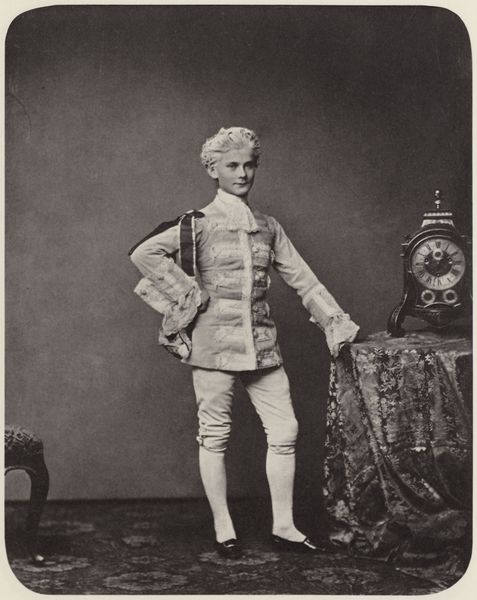
Titel: Prinz Otto im Ballkostüm
Künstler: Joseph Albert
Standort: München
Institution: Geheimes Hausarchiv
Schlagwörter: dunkel, hand, kopf, mann, schatten, weiß, mädchen, frau, frisur, grau, haar, hell, hintergrund, holz, licht, mund, nase, ohr, profil, schwarz, stuhl, tisch, schal, tuch, rock, teppich, alt, blond, hemd, hose, jacke, jung, wand, augen, bluse, falten, gesicht, kragen, rahmen, samt, spitze, stehen, ärmel, bildnis, portrait, porträt, tischdecke, tischtuch, gewand, haare, kostüm, pose, reich, sessel, stehend, stoff, adel, decke, kind, borte, kinn, locken, seide, beine, perücke, schärpe, lächeln, sitz, schuhe, hosen, hocker, staffage, könig, polster, krawatte, halstuch, ziffern, draperie, uhr, lack, teppiche, strumpf, kontrapost, edel, junge, rüschen, wade, jackett, foto, fotografie, photographie, strümpfe, stolz, knabe, bub, schwarz-weiß, militär, uniform, manschetten, schuh, brokat, photo, standuhr, jüngling, junger mann, halbprofil, portät, stuhlbein, wams, knopfreihe, prinz, rechteckig, historismus, mobiliar, kniebundhose, kniestrümpfe, strumpfhosen, adliger, bundhosen, schnallenschuhe, rucksack, verschluß, lackschuhe, schauspieler, gamaschen, abgerundet, zeiger, zifferblatt, ziffernblatt, aufnahme, sezession, graf, ludwig, uhrzeiger, quadratisch, studio, photografie, fotostudio, jabot, uhrwerk, ludwig ii, bundhose, kniehosen, milität, atelieraufnahme, tischuhr, wattiert, mannn, königshaus, knlpfe, ganzporträt, herrscherpose, historismuus, jabo, knöpfeschuhe, stockuhr, studop, fotogrphie, lächelt, scärpe, feiner junger herr, die uhr, modischer jüngling, kniehode, knigshaus, posamente